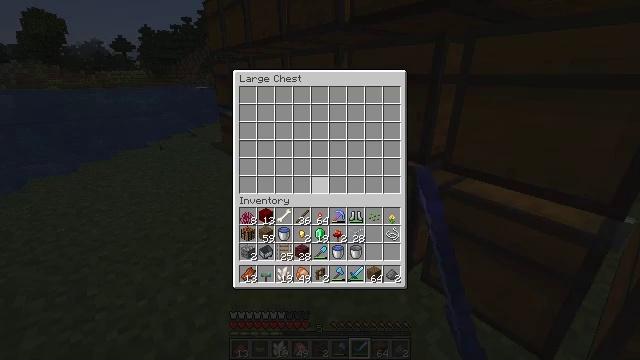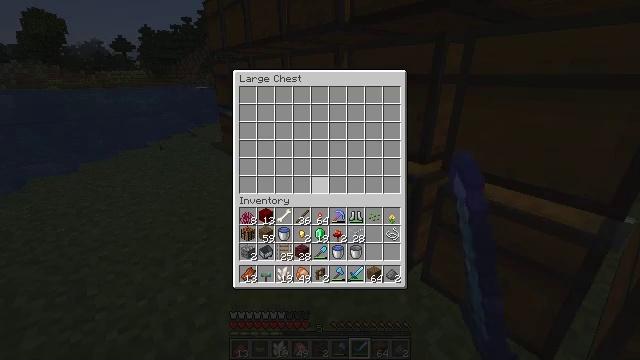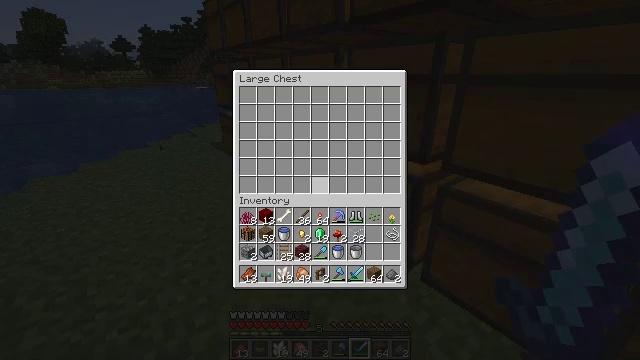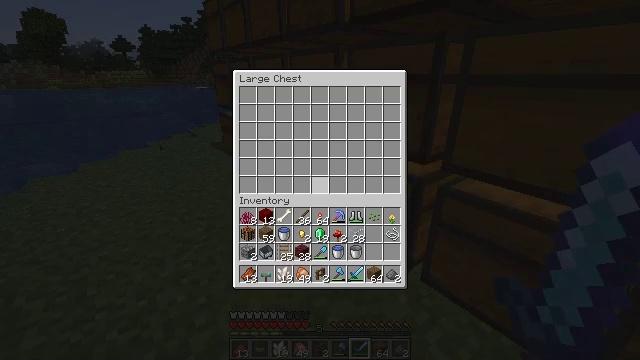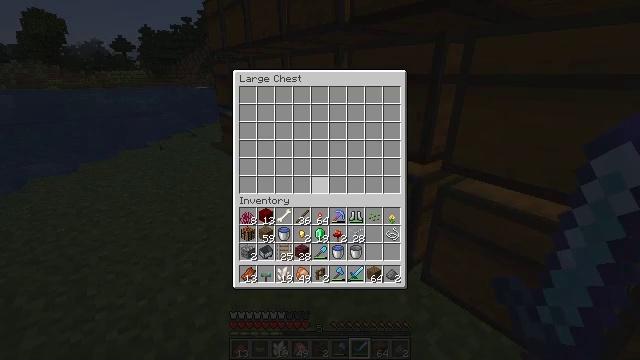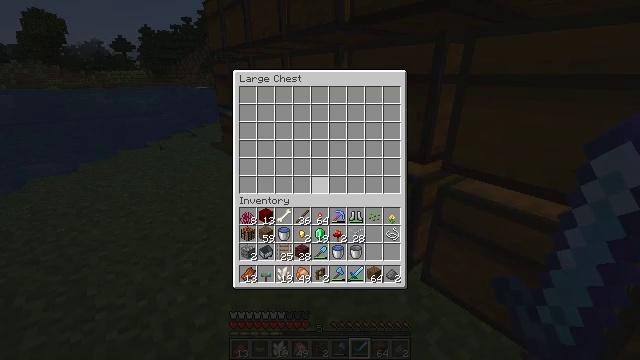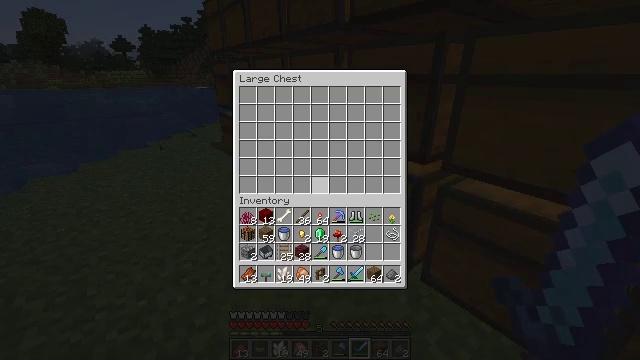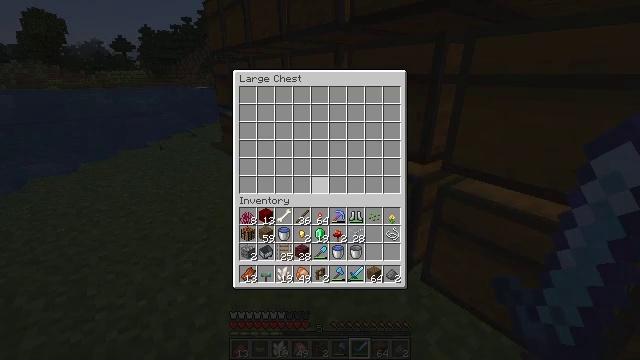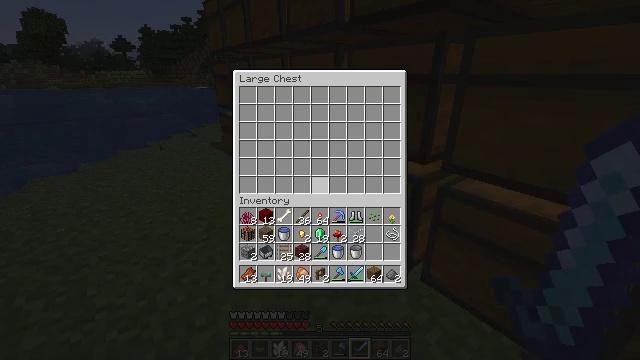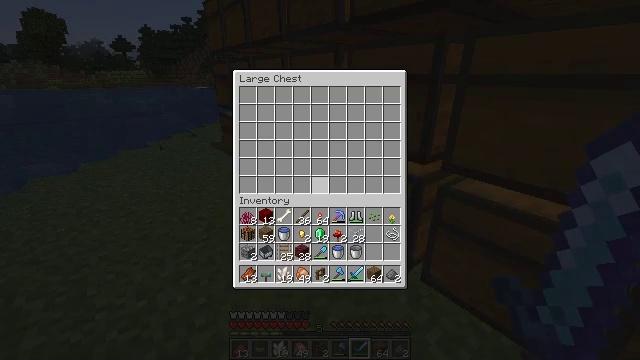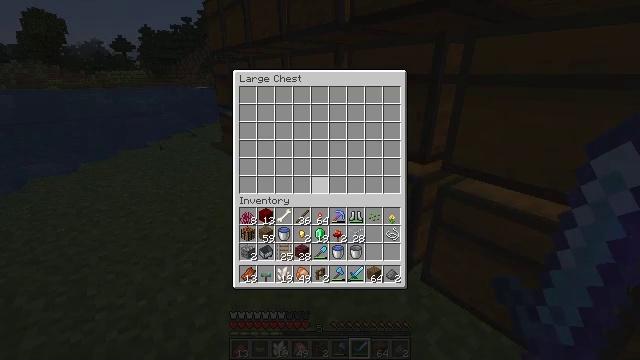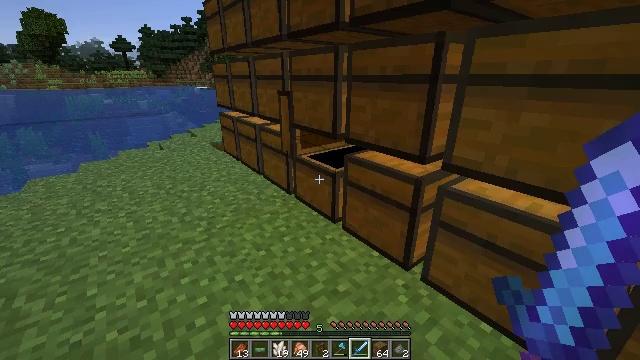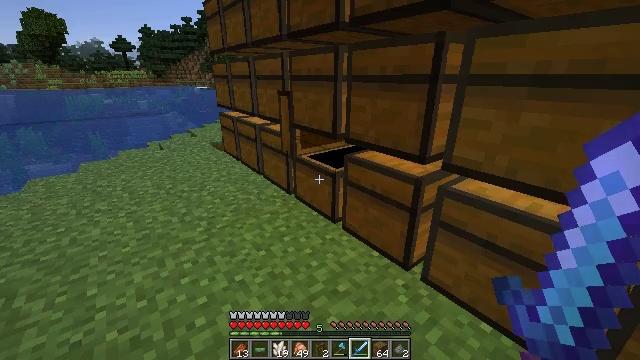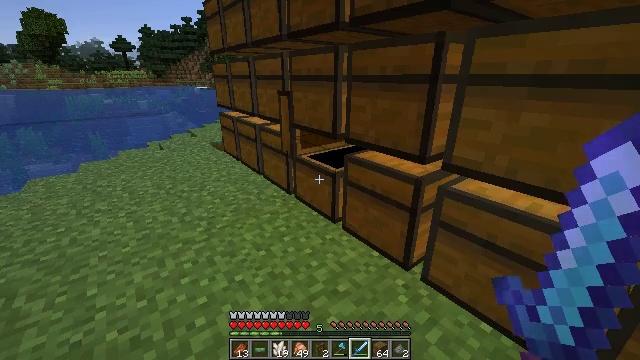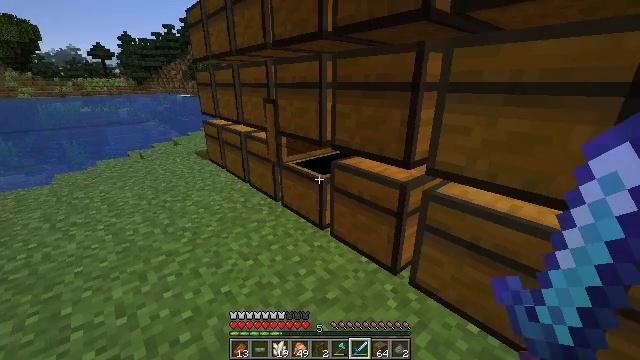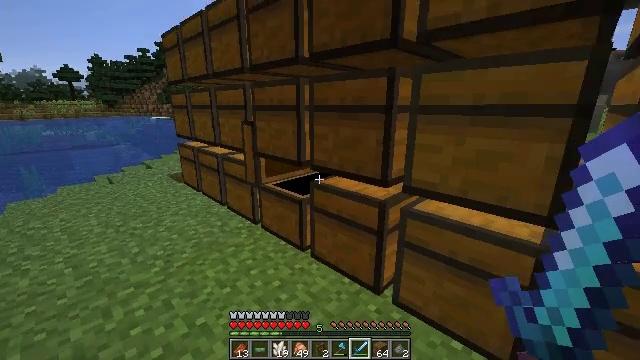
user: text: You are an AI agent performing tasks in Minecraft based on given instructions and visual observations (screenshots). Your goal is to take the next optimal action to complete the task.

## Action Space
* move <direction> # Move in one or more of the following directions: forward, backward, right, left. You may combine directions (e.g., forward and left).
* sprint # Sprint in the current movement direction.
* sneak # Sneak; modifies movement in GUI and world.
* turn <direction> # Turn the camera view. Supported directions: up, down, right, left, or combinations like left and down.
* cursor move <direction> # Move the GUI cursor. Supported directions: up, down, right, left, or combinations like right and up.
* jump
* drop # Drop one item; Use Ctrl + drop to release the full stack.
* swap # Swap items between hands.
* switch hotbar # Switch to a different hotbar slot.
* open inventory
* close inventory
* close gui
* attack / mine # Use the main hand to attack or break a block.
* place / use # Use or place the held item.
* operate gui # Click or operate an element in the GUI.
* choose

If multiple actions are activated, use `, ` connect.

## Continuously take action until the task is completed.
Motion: motion action
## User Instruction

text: Gather wheat by left-clicking on it.
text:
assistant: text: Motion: no_op
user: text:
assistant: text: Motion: no_op
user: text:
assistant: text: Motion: no_op
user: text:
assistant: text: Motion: no_op
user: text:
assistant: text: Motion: no_op
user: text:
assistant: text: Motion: no_op
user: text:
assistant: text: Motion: no_op
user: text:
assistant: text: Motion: no_op
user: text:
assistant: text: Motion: no_op
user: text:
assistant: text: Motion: no_op
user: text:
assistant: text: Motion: no_op
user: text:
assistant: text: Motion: close gui
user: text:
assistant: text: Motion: no_op
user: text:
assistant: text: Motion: turn right and up
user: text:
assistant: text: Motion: turn right and up
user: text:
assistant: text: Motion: turn right and up
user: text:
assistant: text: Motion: turn right and up
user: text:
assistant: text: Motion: no_op
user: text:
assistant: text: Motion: no_op
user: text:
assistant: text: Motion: use / place
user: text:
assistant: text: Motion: use / place
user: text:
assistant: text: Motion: use / place
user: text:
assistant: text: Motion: use / place
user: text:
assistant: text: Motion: no_op
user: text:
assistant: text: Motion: open gui
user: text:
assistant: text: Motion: no_op
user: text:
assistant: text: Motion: no_op
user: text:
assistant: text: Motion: no_op
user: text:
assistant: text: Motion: no_op
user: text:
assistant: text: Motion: no_op